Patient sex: F
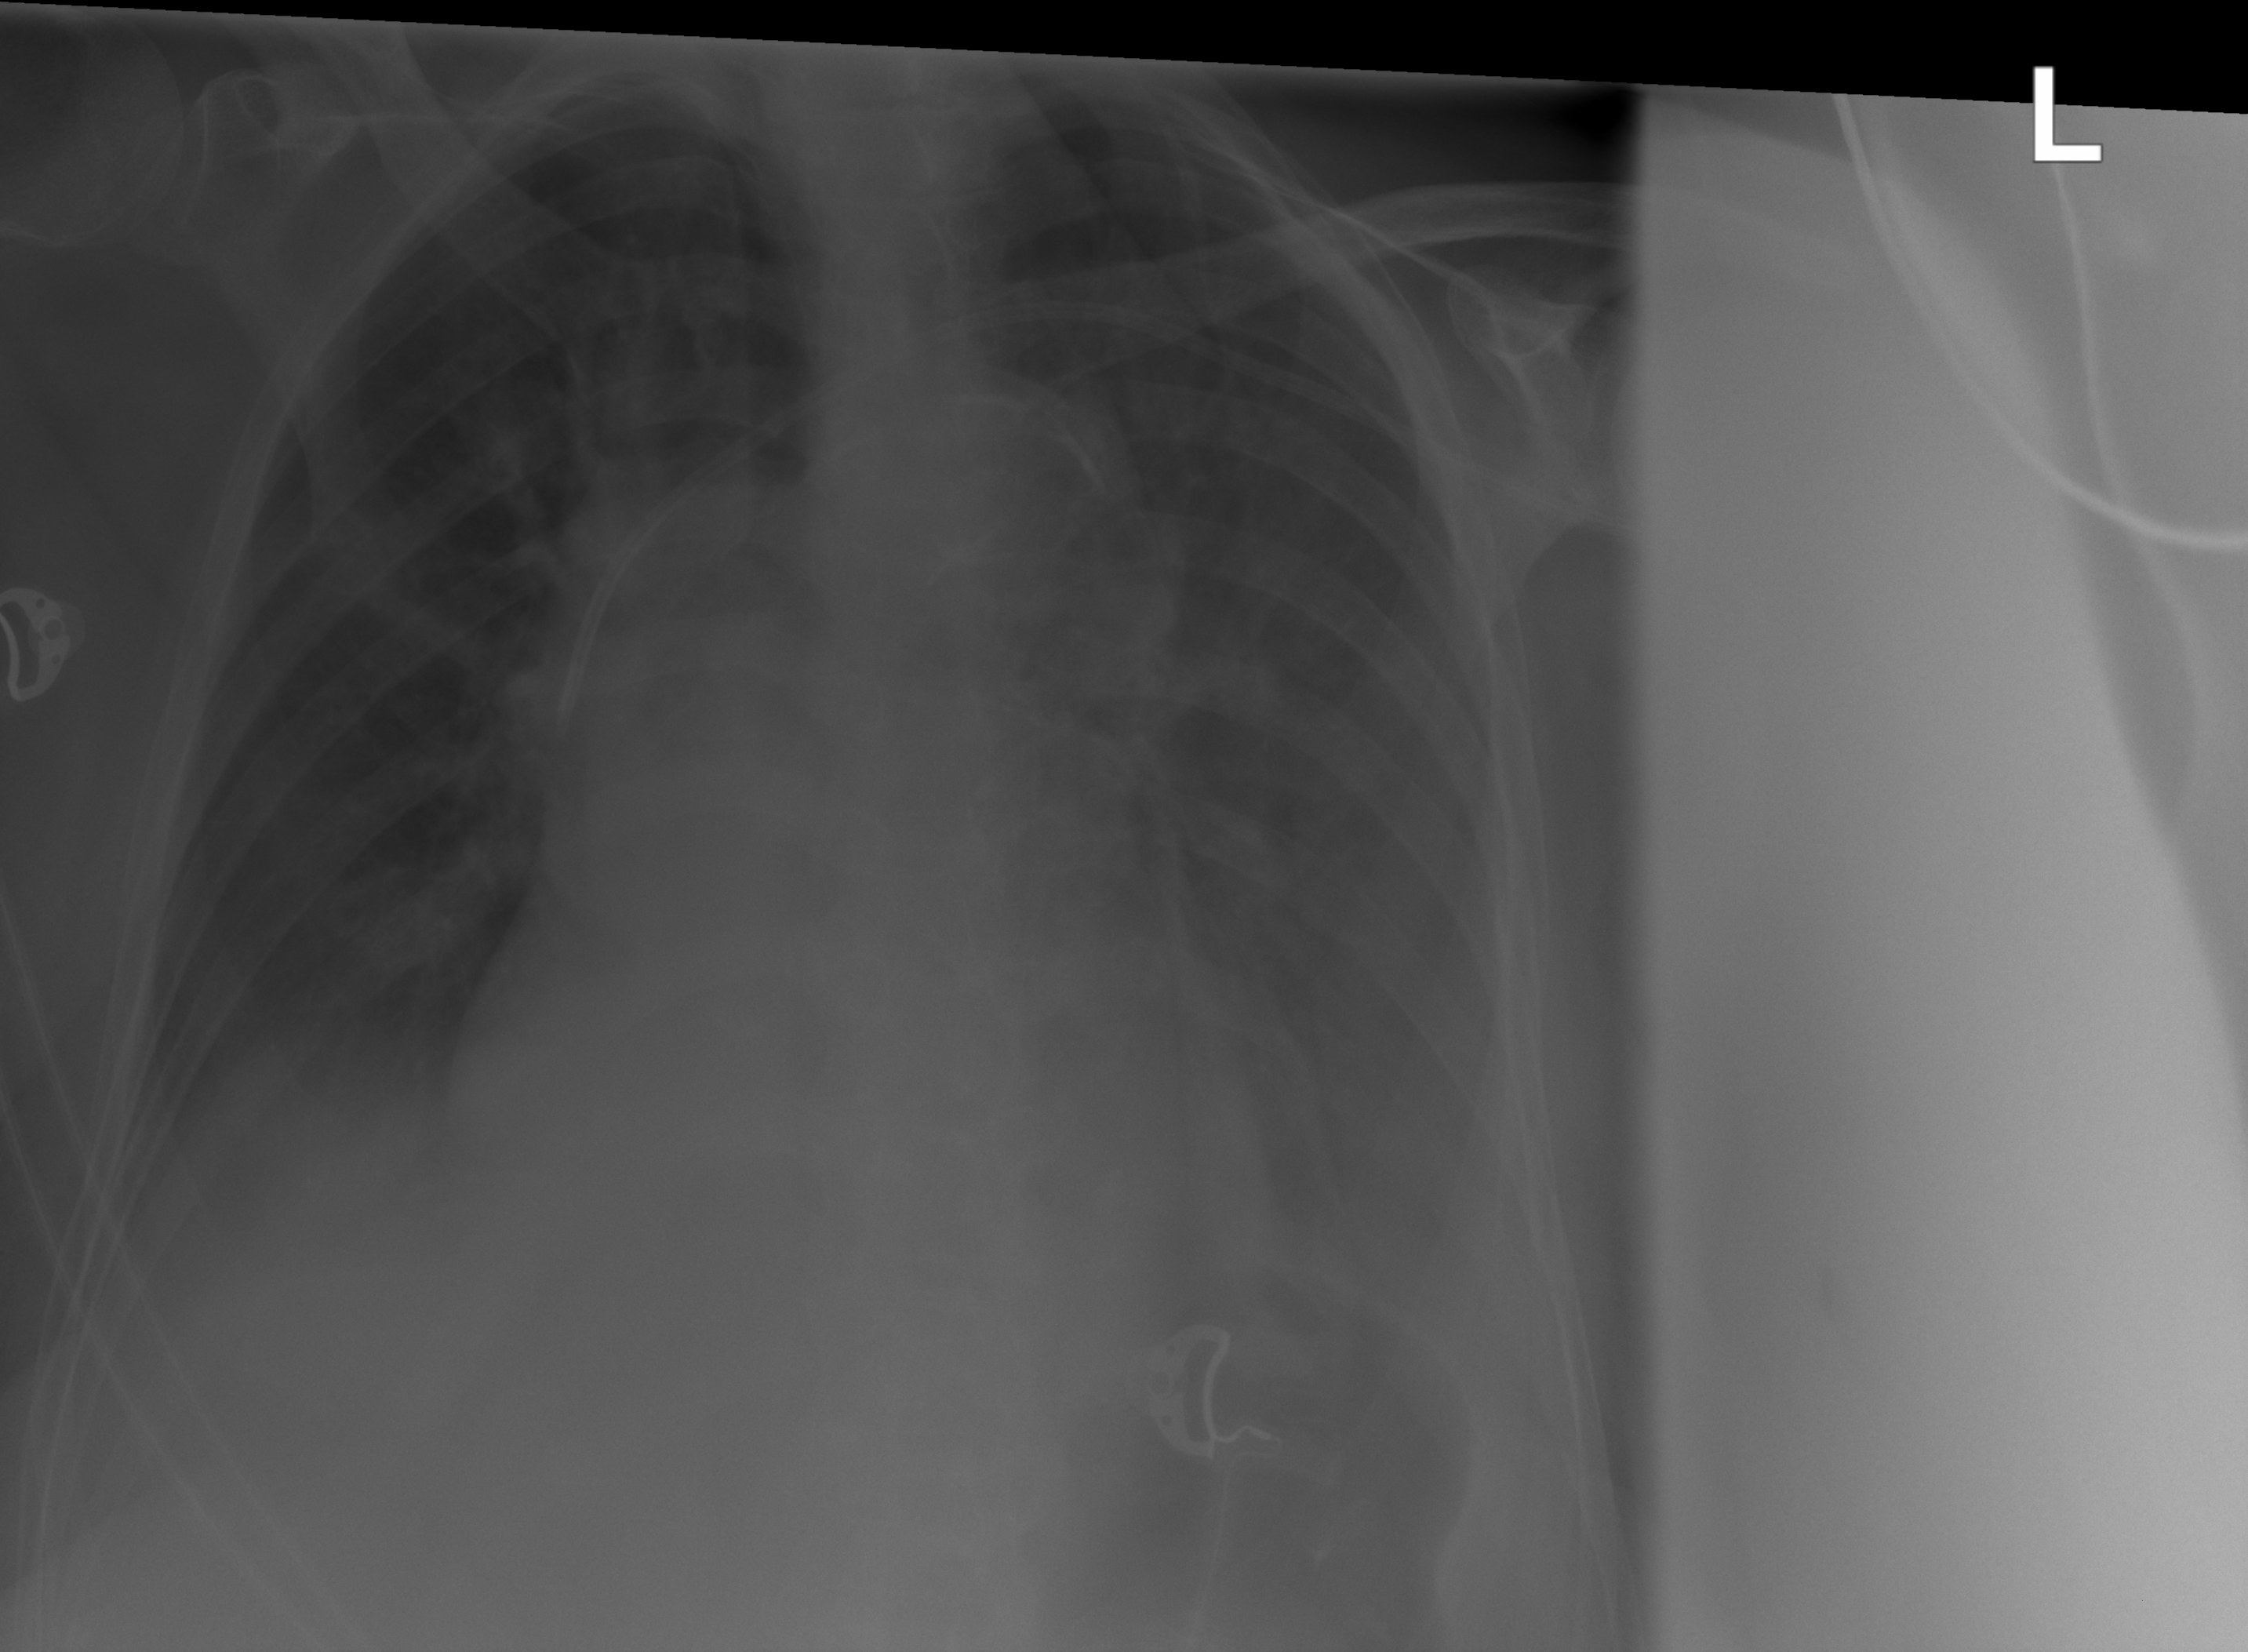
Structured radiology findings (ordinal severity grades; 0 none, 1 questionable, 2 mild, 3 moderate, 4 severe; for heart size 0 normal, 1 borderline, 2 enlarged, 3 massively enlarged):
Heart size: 0
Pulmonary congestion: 3
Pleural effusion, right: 2
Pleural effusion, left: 3
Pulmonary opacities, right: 0
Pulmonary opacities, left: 0
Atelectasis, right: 0
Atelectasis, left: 0